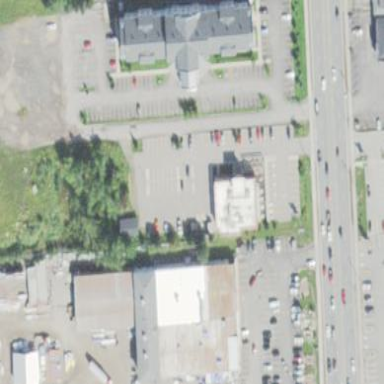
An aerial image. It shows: Retail area.